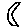
Label: moon